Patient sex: F
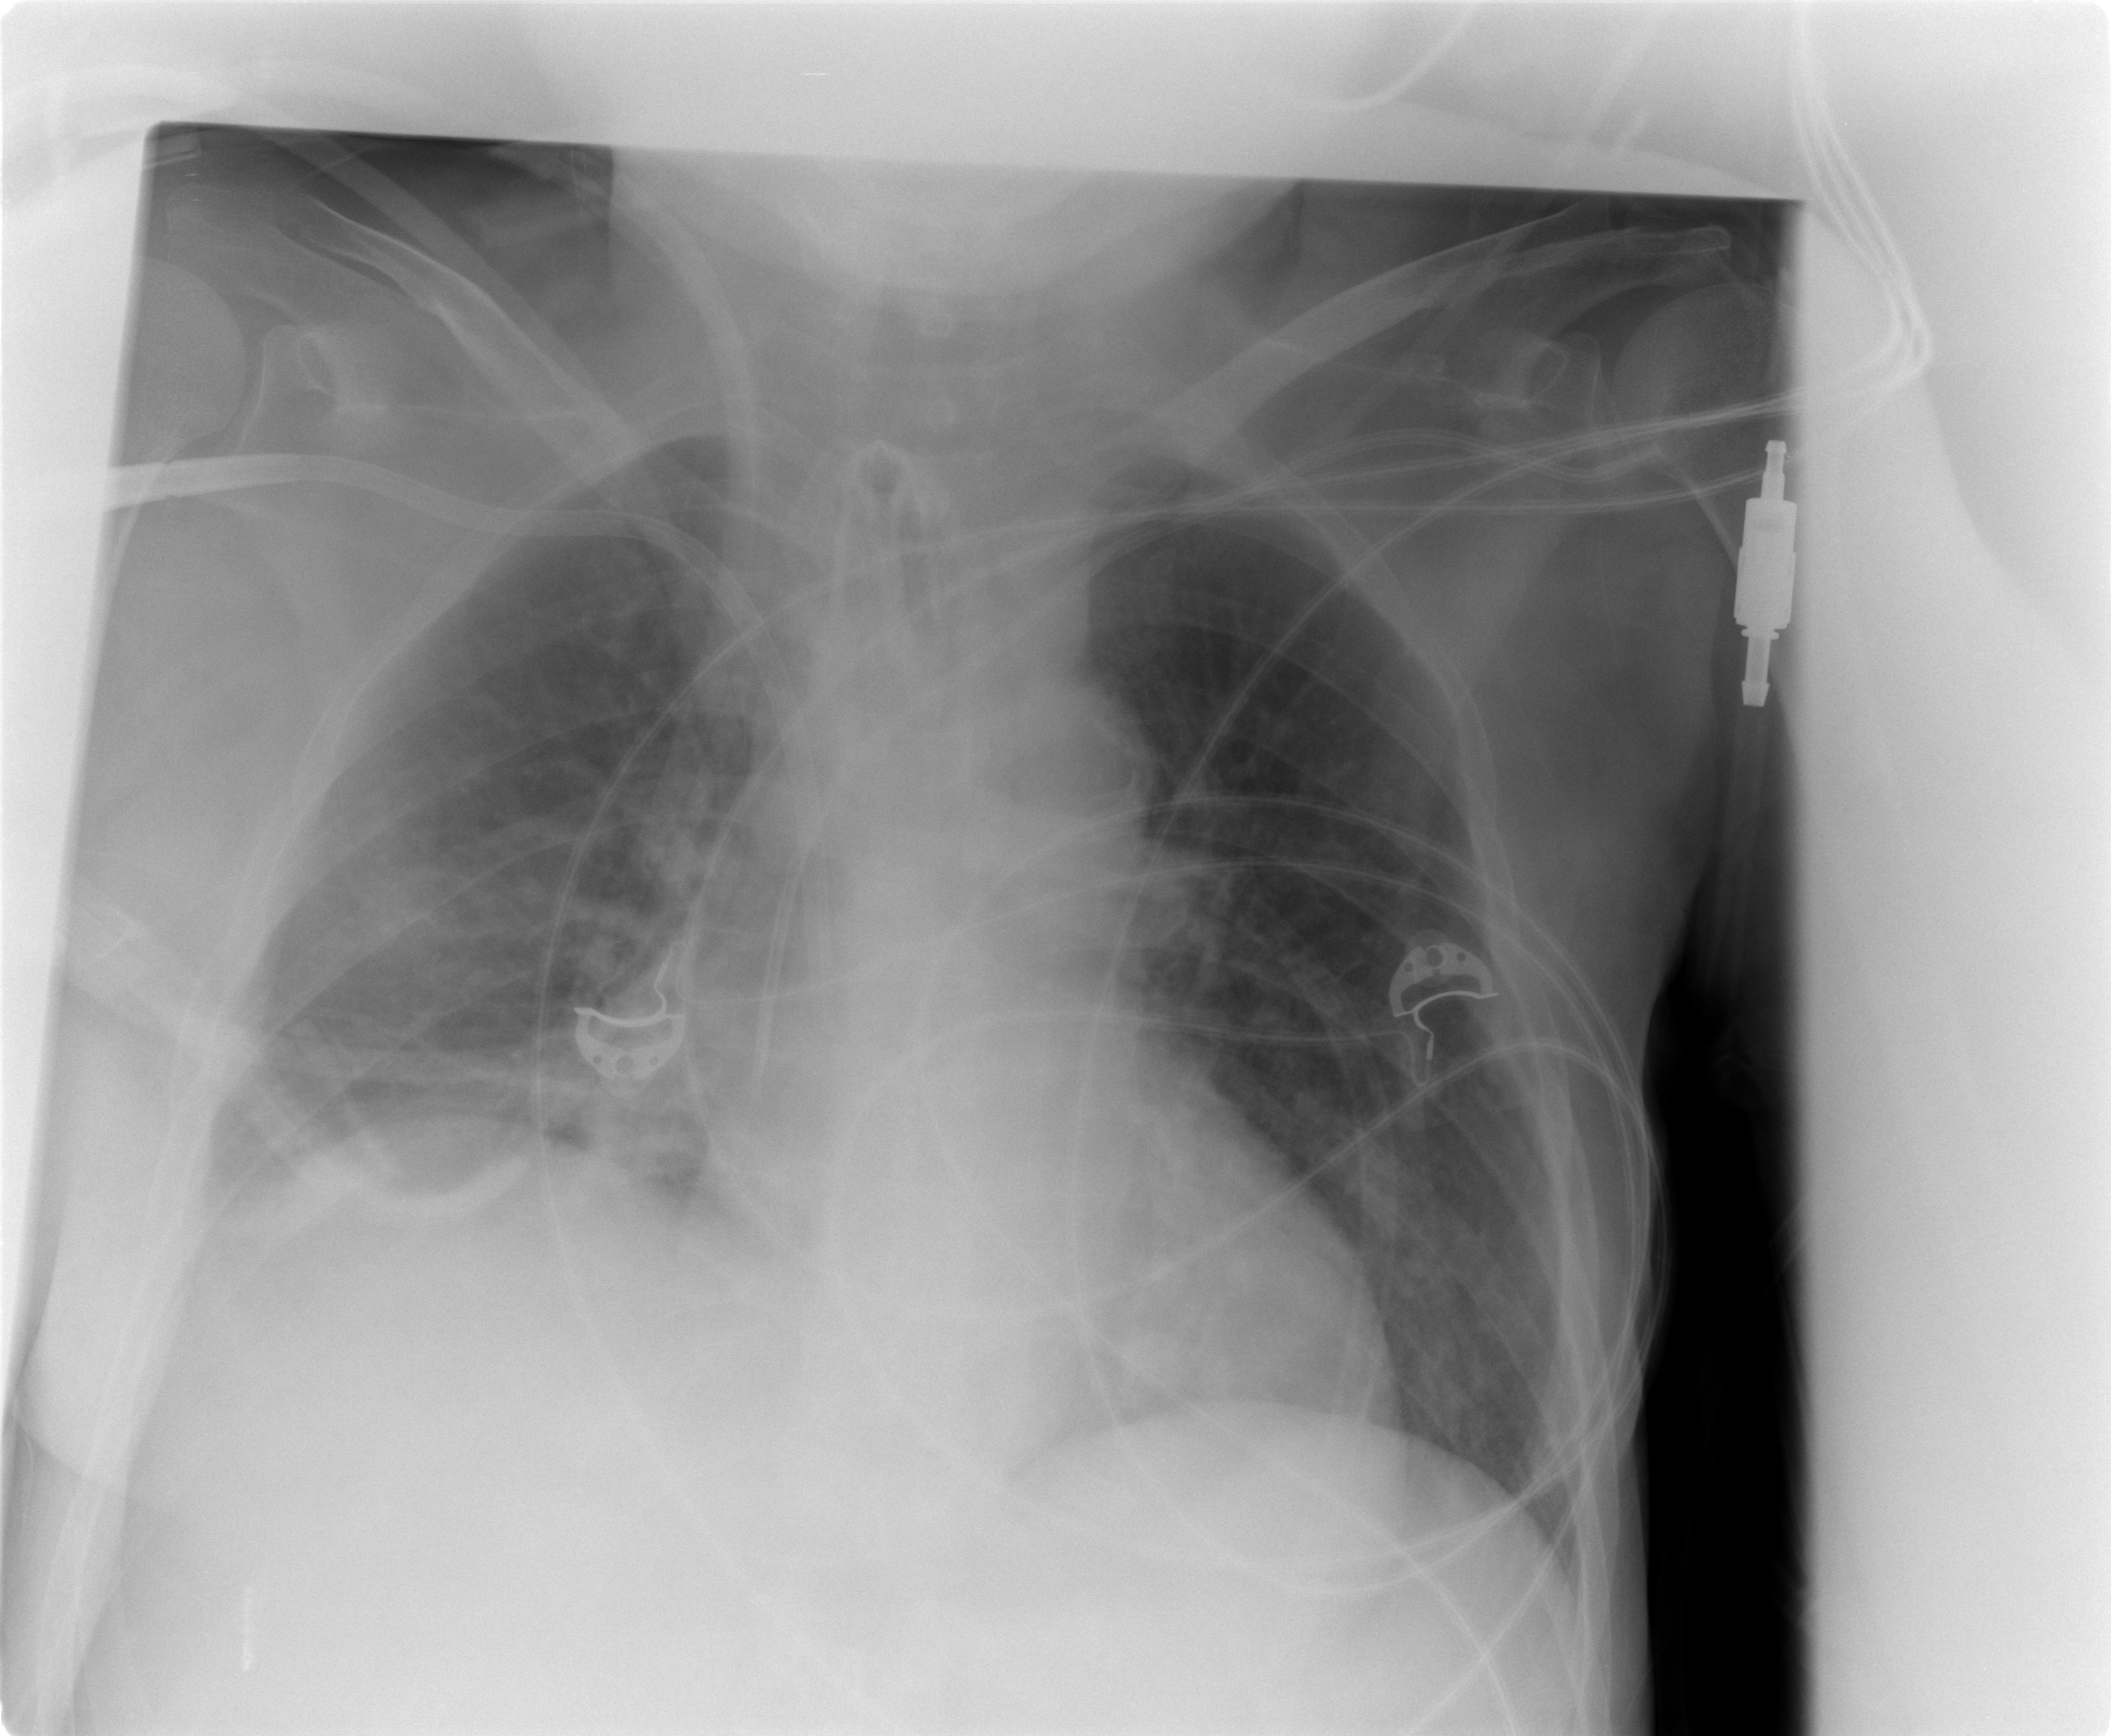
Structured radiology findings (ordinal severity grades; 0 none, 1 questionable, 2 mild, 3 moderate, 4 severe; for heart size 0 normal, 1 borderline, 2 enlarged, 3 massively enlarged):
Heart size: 0
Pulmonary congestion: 1
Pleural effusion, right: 2
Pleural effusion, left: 0
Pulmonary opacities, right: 1
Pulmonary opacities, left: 0
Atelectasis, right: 2
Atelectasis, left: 0